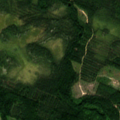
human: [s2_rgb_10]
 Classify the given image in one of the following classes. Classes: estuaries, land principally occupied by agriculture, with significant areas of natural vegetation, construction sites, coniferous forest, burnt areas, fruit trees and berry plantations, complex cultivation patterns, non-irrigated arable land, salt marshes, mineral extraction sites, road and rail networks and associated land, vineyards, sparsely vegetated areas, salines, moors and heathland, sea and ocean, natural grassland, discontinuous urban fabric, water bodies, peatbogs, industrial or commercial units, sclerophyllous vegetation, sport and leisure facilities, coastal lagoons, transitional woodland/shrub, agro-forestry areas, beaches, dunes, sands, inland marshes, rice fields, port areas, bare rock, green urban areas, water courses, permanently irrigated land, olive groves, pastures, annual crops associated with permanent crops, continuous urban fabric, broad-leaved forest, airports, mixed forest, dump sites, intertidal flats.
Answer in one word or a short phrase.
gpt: coniferous forest, mixed forest, transitional woodland/shrub